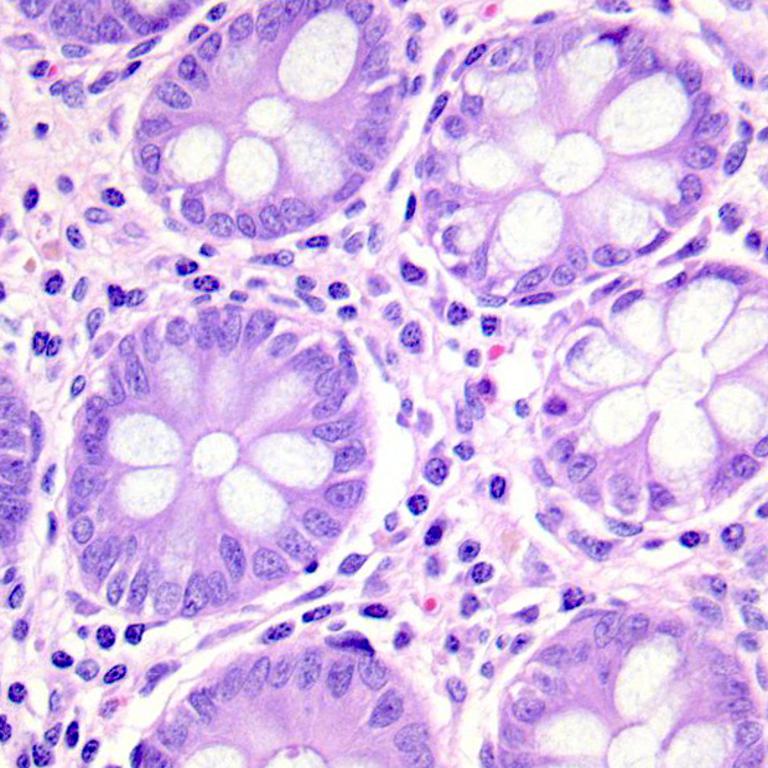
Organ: colon
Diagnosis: benign